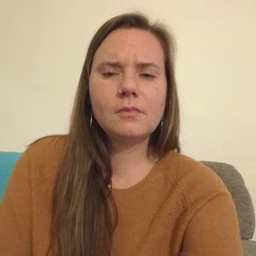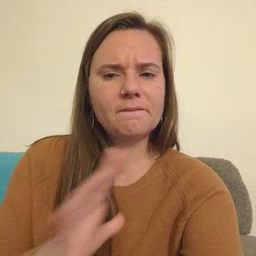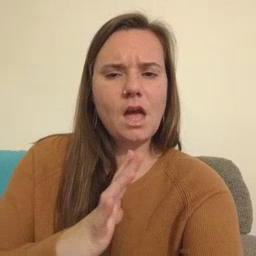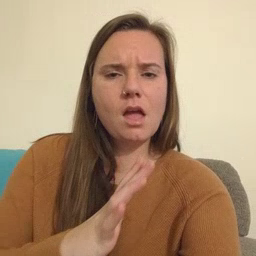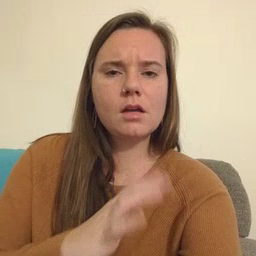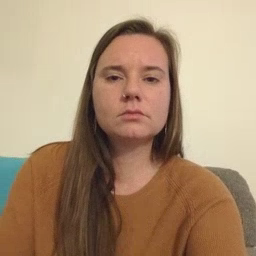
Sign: fine